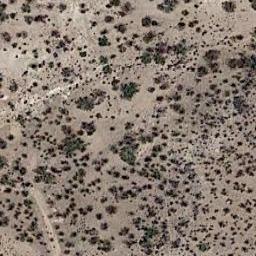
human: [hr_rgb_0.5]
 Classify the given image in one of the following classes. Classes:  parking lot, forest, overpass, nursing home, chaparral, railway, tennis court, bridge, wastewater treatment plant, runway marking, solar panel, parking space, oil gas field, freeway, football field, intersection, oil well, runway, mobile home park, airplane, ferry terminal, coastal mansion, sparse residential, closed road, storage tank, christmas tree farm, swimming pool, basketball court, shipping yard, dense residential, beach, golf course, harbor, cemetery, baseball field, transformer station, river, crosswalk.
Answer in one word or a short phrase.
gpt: chaparral